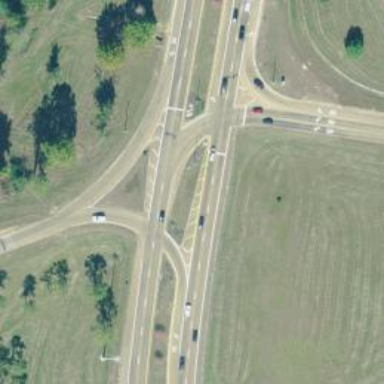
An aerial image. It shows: Tertiary link road.